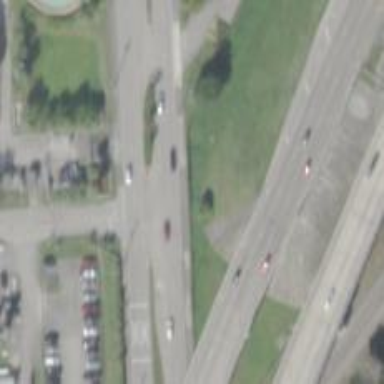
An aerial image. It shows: Secondary link road.